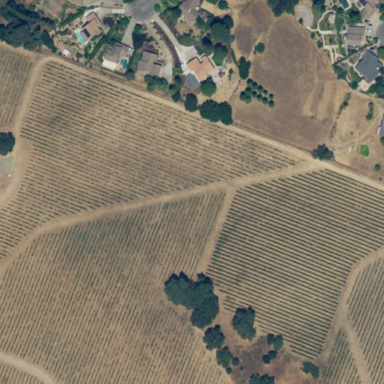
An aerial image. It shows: Vineyard where grapes are grown.